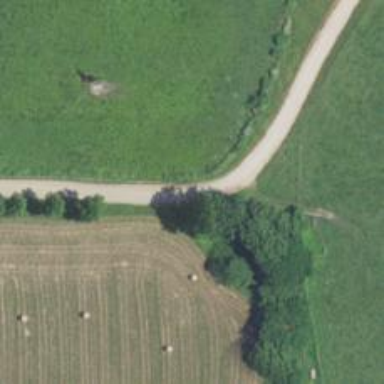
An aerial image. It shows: Unclassified road.